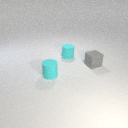
small cyan rubber cylinder to the right of small cyan rubber cylinder